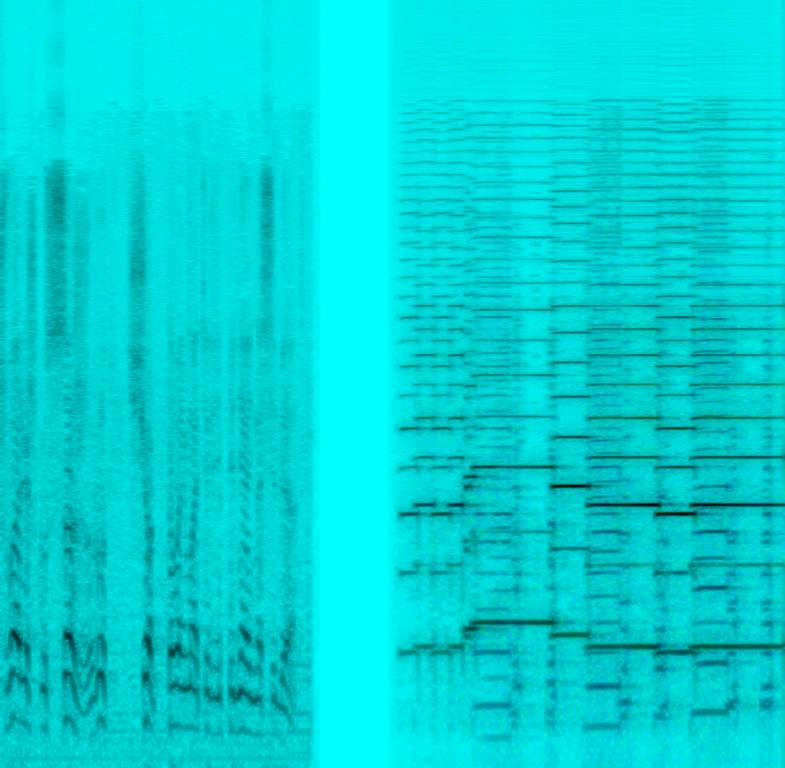
This music is a simple and pleasing instrumental. The tempo is medium fast with a cheerful accordion harmony. The music is minimalist,simple, cheerful, happy, fun, carefree, jolly and lighthearted.